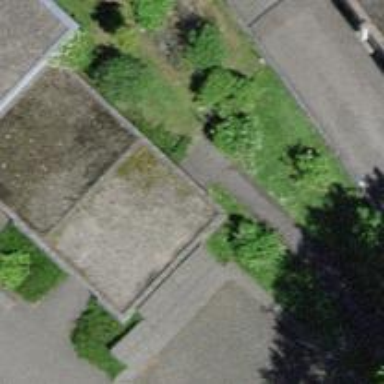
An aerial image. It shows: Building housing bicycle parking shed.